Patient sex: M
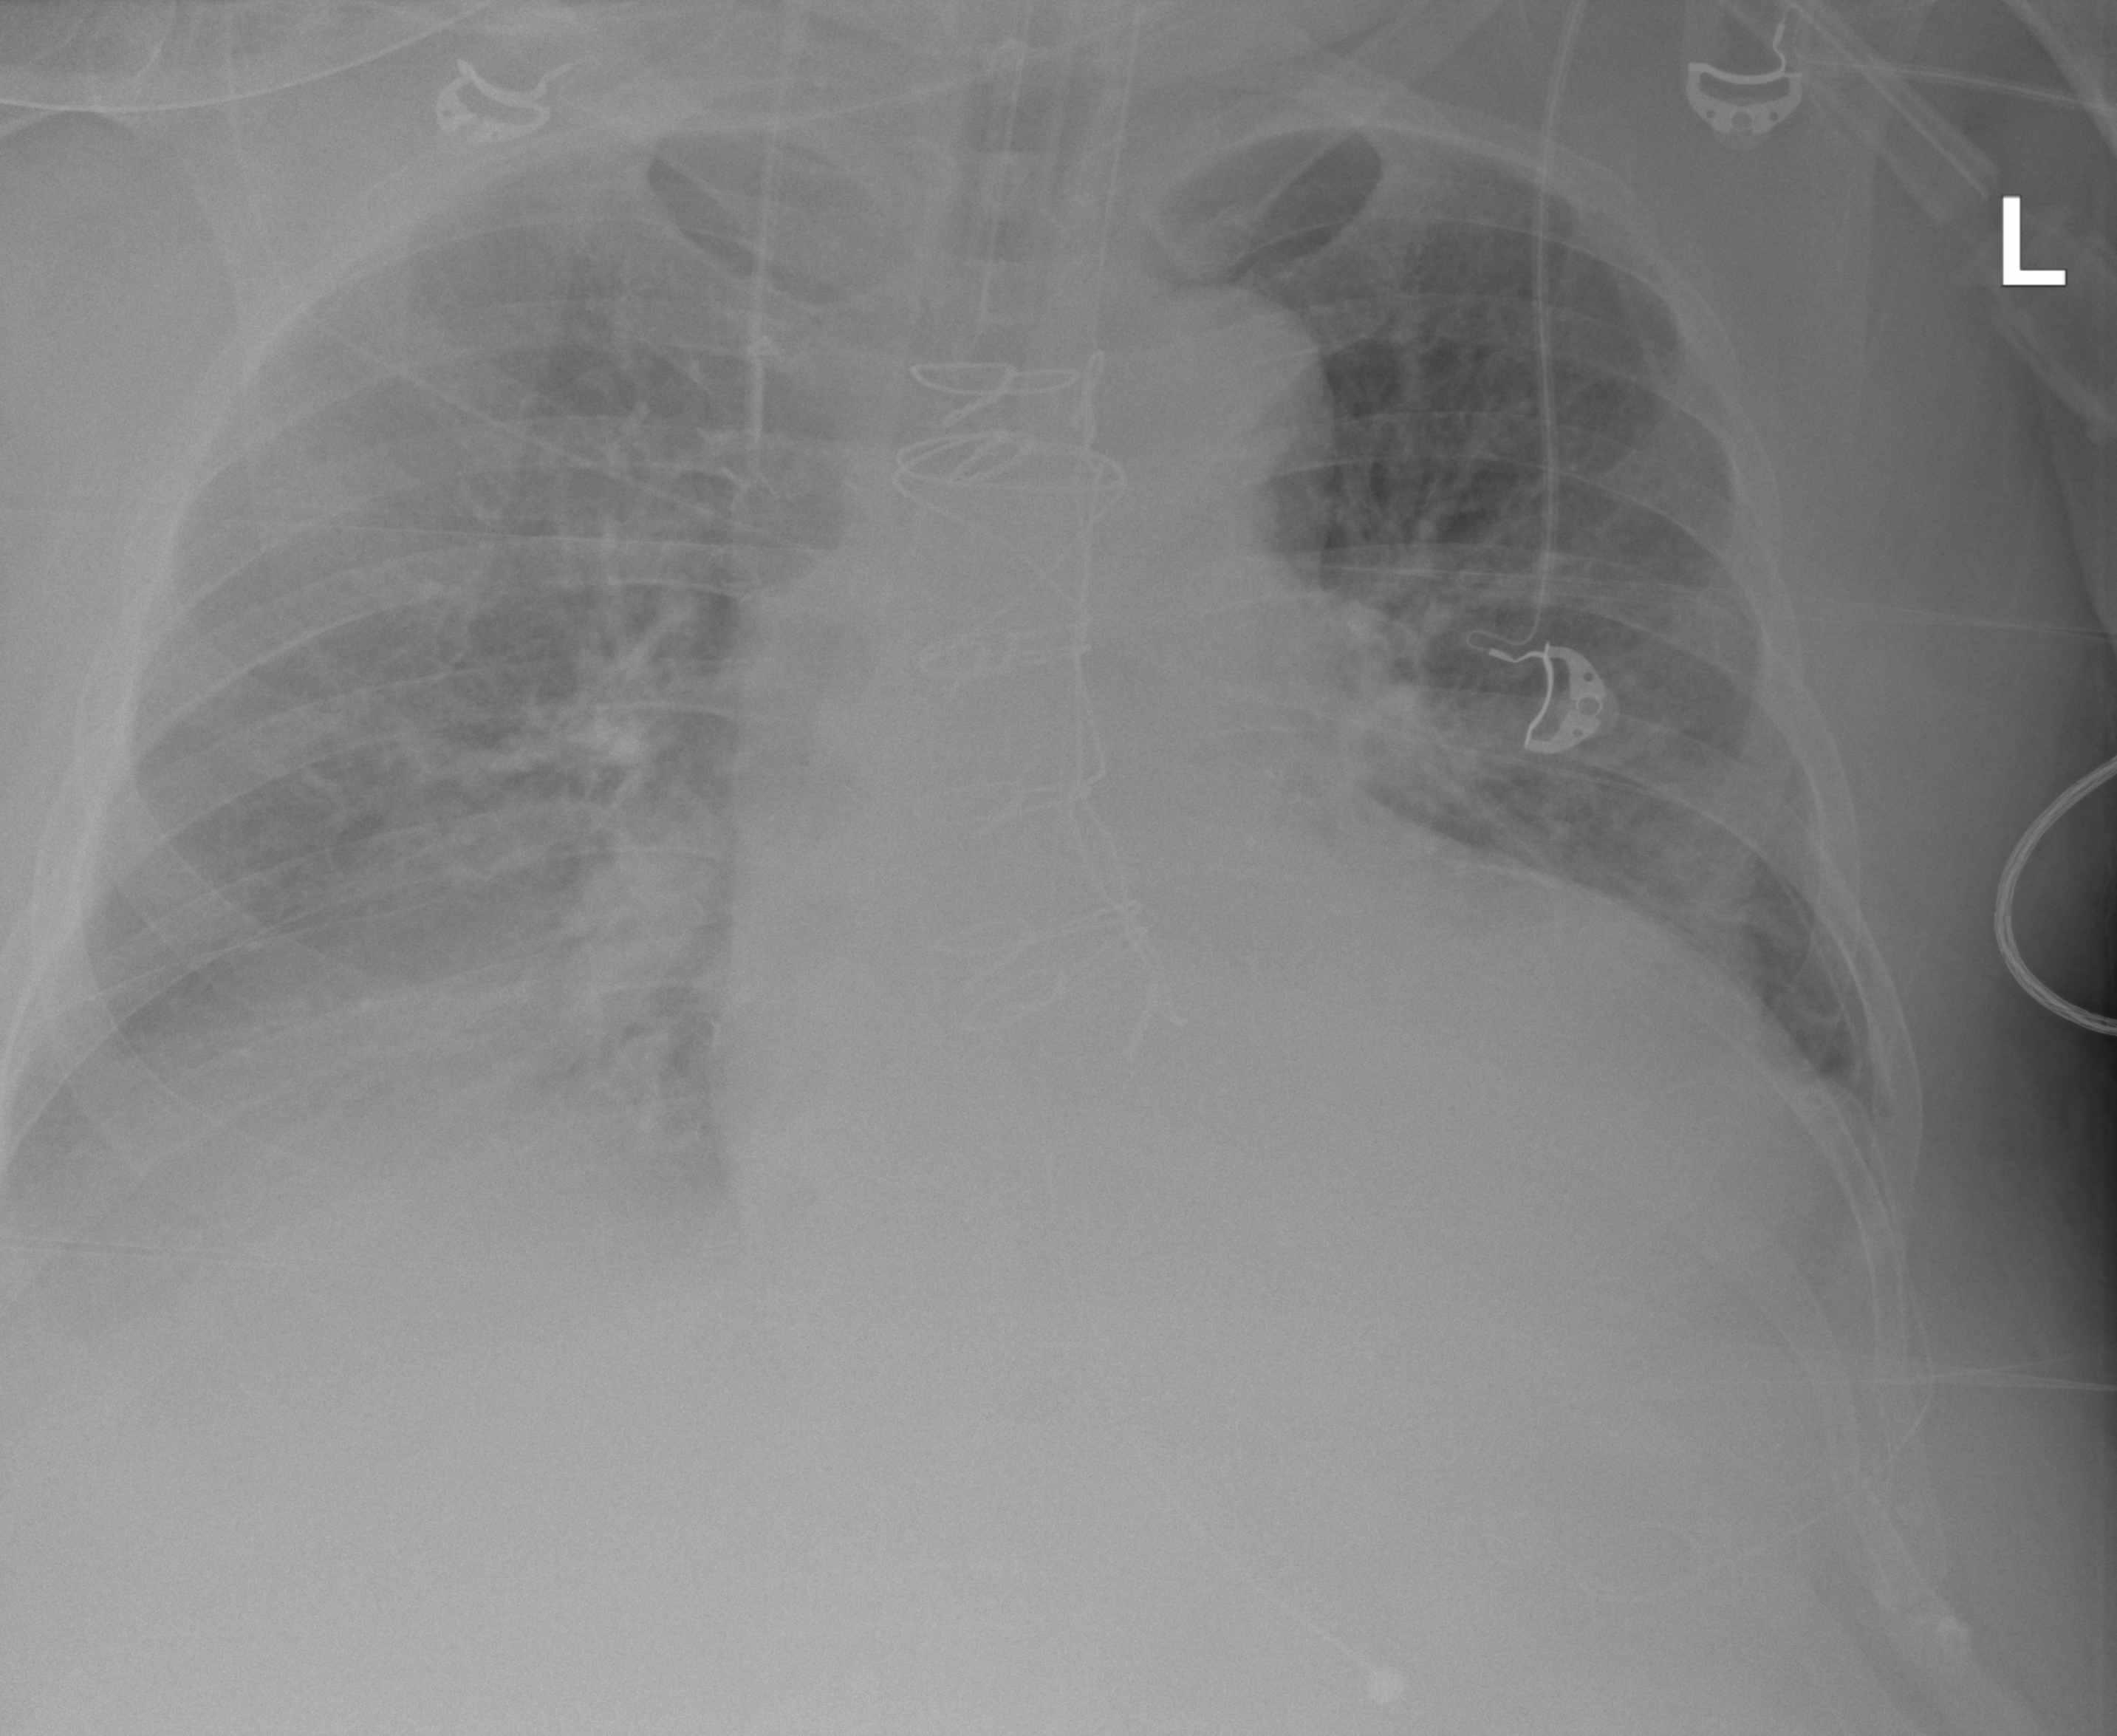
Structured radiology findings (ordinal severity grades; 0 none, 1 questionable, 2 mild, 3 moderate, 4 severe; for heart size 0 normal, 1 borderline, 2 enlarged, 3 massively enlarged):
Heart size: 2
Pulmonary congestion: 2
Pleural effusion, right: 3
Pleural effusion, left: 2
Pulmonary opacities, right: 1
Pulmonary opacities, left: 1
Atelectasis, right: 2
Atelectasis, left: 2